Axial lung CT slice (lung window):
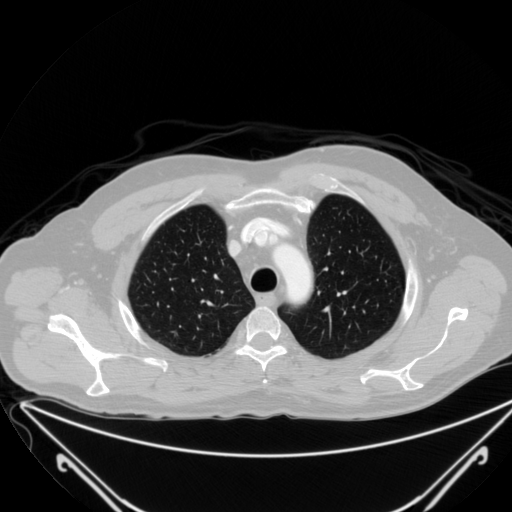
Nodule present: no